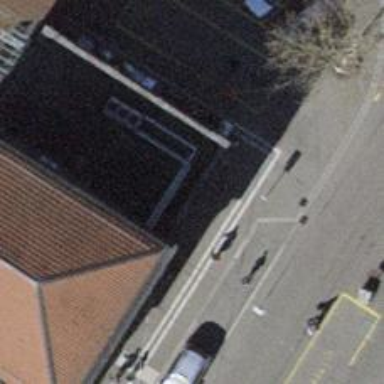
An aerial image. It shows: Bicycle rental facility.